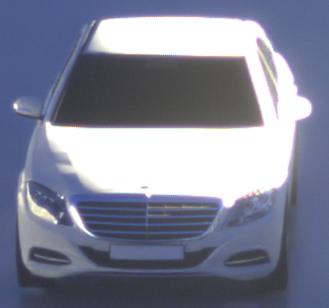
Make: Mercedes-Benz
Model: S 400 HYBRID
Detailed model: S-Class (222) Limousine
Model produced from: 2013/05
Model produced until: 2015/04
Doors: 4
Color: white
Road condition: wet road
Daytime: sunrise or sunset
Contrast: high contrast